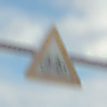
Verkehrszeichen: RadverkehrRechts
Umgebung: Outdoor, RoadRail
Tageszeit: MorningAfternoon
Wetter: PartlyCloudy
Licht: Natural
Jahreszeit: NotSpecified
Kontrast: HighContrast